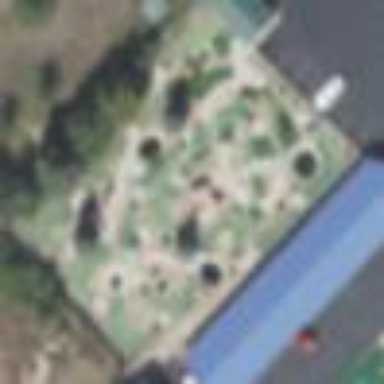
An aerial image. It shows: Miniature golf leisure land.